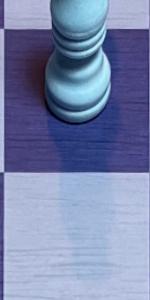
Label: Empty